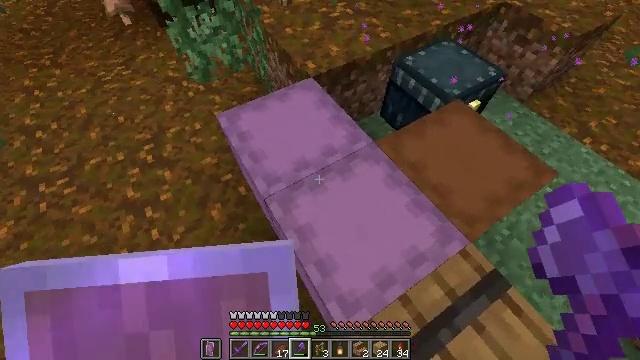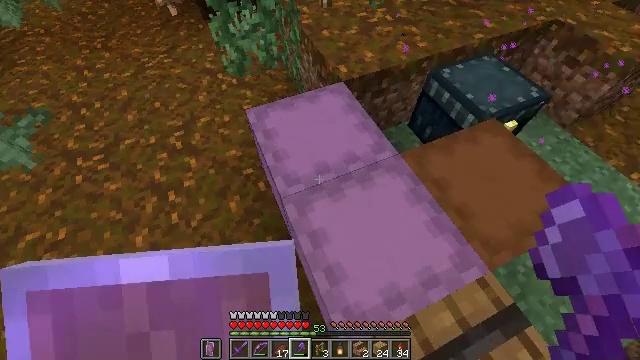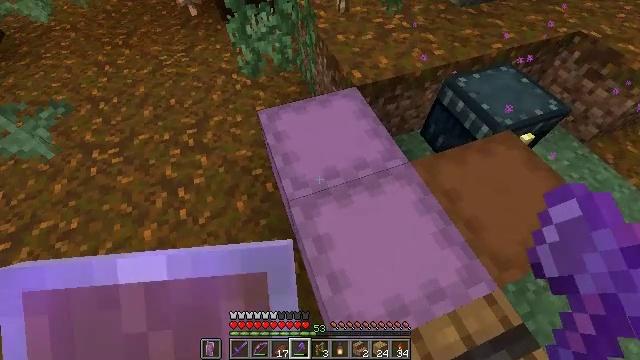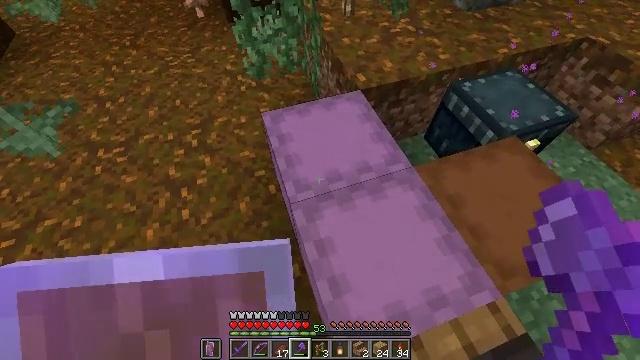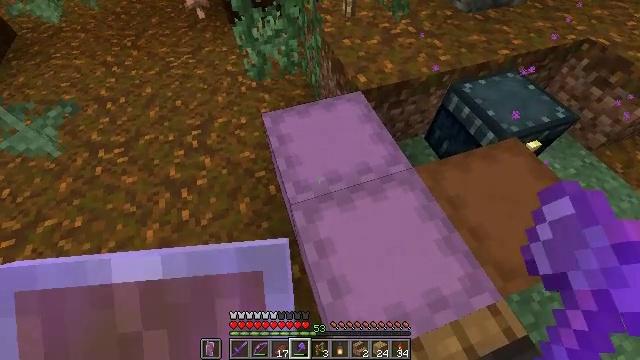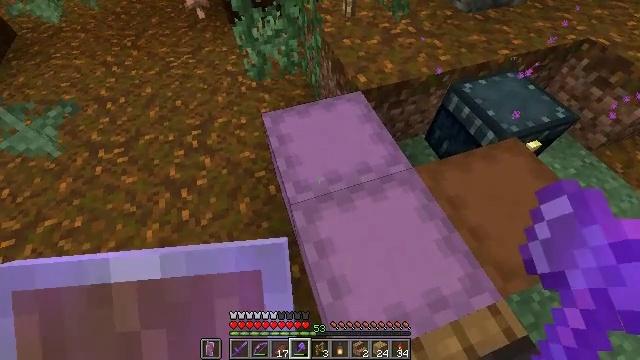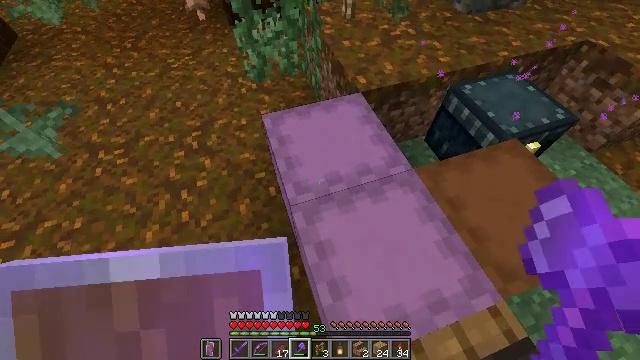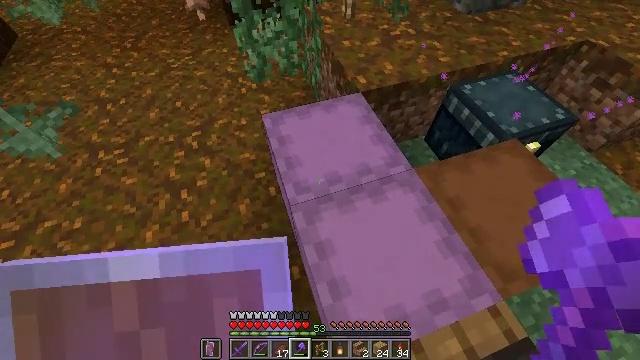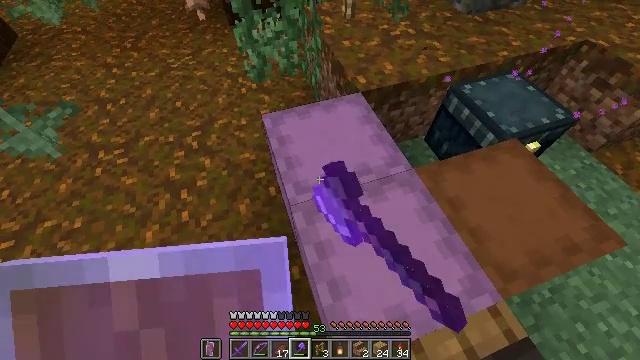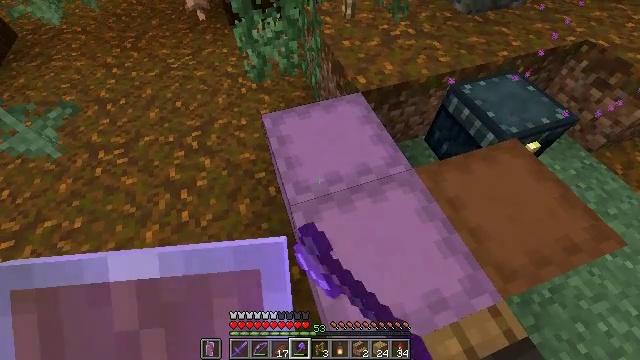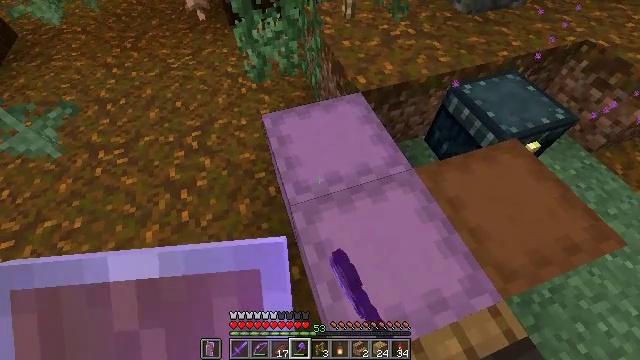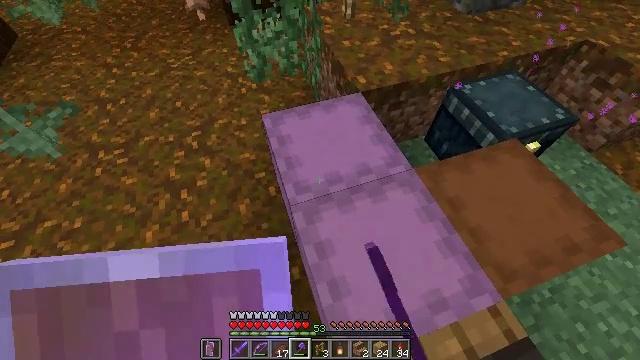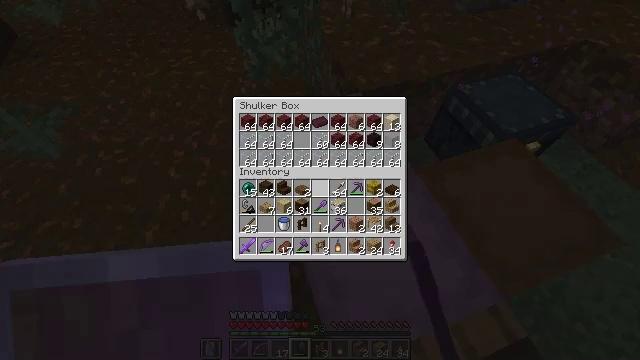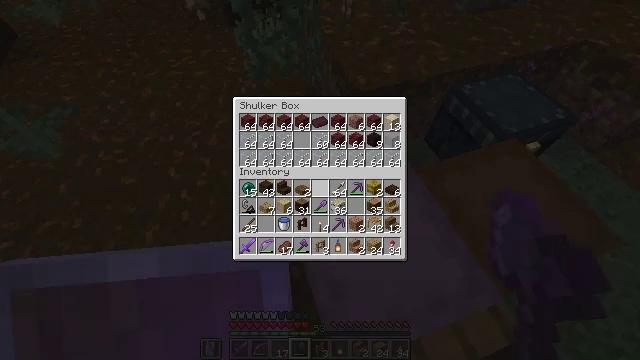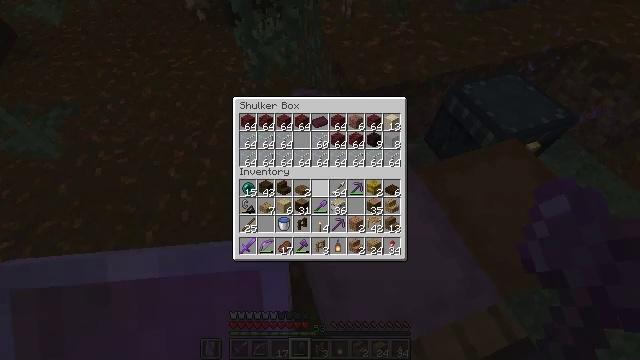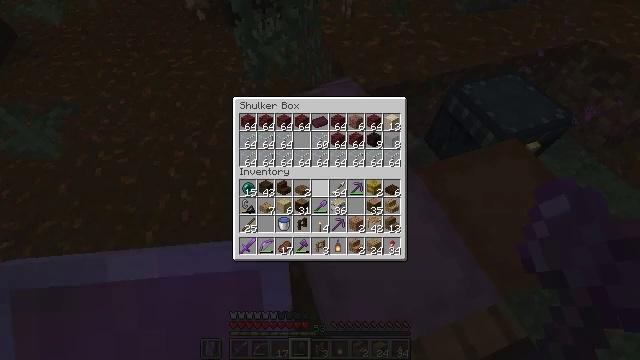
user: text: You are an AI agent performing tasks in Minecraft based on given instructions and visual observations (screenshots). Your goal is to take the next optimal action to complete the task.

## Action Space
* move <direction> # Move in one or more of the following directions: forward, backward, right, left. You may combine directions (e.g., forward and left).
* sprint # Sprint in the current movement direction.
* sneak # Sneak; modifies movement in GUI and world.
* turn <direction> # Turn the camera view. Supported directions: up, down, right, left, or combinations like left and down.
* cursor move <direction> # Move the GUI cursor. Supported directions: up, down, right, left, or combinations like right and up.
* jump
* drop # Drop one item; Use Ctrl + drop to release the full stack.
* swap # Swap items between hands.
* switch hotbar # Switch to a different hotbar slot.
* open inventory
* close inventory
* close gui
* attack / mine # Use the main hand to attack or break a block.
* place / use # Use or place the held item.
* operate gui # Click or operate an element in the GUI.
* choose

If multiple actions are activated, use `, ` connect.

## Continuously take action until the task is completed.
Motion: motion action
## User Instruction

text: In the crafting table, make a glass pane with glass blocks.
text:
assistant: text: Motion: turn left
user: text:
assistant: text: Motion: turn left
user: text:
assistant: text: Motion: turn left
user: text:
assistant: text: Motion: no_op
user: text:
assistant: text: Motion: no_op
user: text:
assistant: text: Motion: no_op
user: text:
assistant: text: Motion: use / place
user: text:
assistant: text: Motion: use / place
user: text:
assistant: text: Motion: use / place
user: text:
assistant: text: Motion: no_op
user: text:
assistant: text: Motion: no_op
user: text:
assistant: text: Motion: no_op
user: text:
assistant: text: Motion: no_op
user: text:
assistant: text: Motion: no_op
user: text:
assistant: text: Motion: no_op
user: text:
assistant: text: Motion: no_op
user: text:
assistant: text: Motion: no_op
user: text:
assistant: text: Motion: no_op
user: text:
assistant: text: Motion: no_op
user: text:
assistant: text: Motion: no_op
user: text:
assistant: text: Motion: no_op
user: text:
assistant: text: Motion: no_op
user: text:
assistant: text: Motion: turn up
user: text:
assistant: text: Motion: turn up
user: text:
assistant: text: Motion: turn up
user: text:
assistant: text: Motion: no_op
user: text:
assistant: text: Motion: no_op
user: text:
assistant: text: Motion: no_op
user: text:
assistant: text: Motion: no_op
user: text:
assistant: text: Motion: sneak